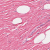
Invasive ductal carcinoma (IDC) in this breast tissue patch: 0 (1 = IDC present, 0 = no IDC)